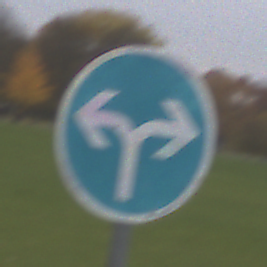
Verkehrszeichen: VorgeschriebeneFahrtrichtungRechtsOderLinks
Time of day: Midday
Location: Outdoor (Suburban)
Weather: Overcast
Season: NotSpecified
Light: Natural